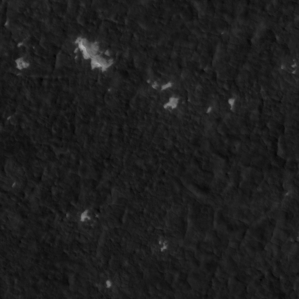
Label: non_frost